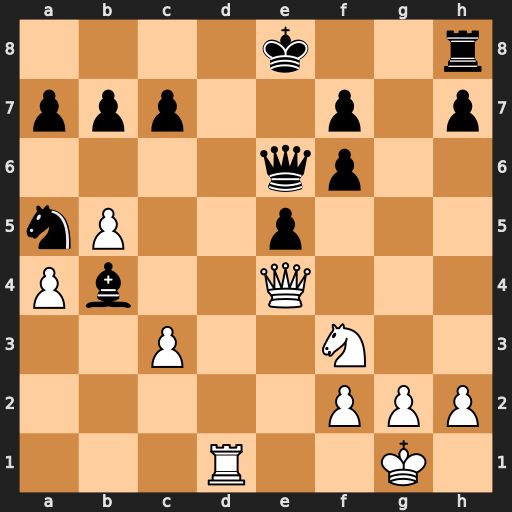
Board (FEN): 4k2r/ppp2p1p/4qp2/nP2p3/Pb2Q3/2P2N2/5PPP/3R2K1
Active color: w
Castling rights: k
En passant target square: -
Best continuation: cxb4 Nc4 Qxb7